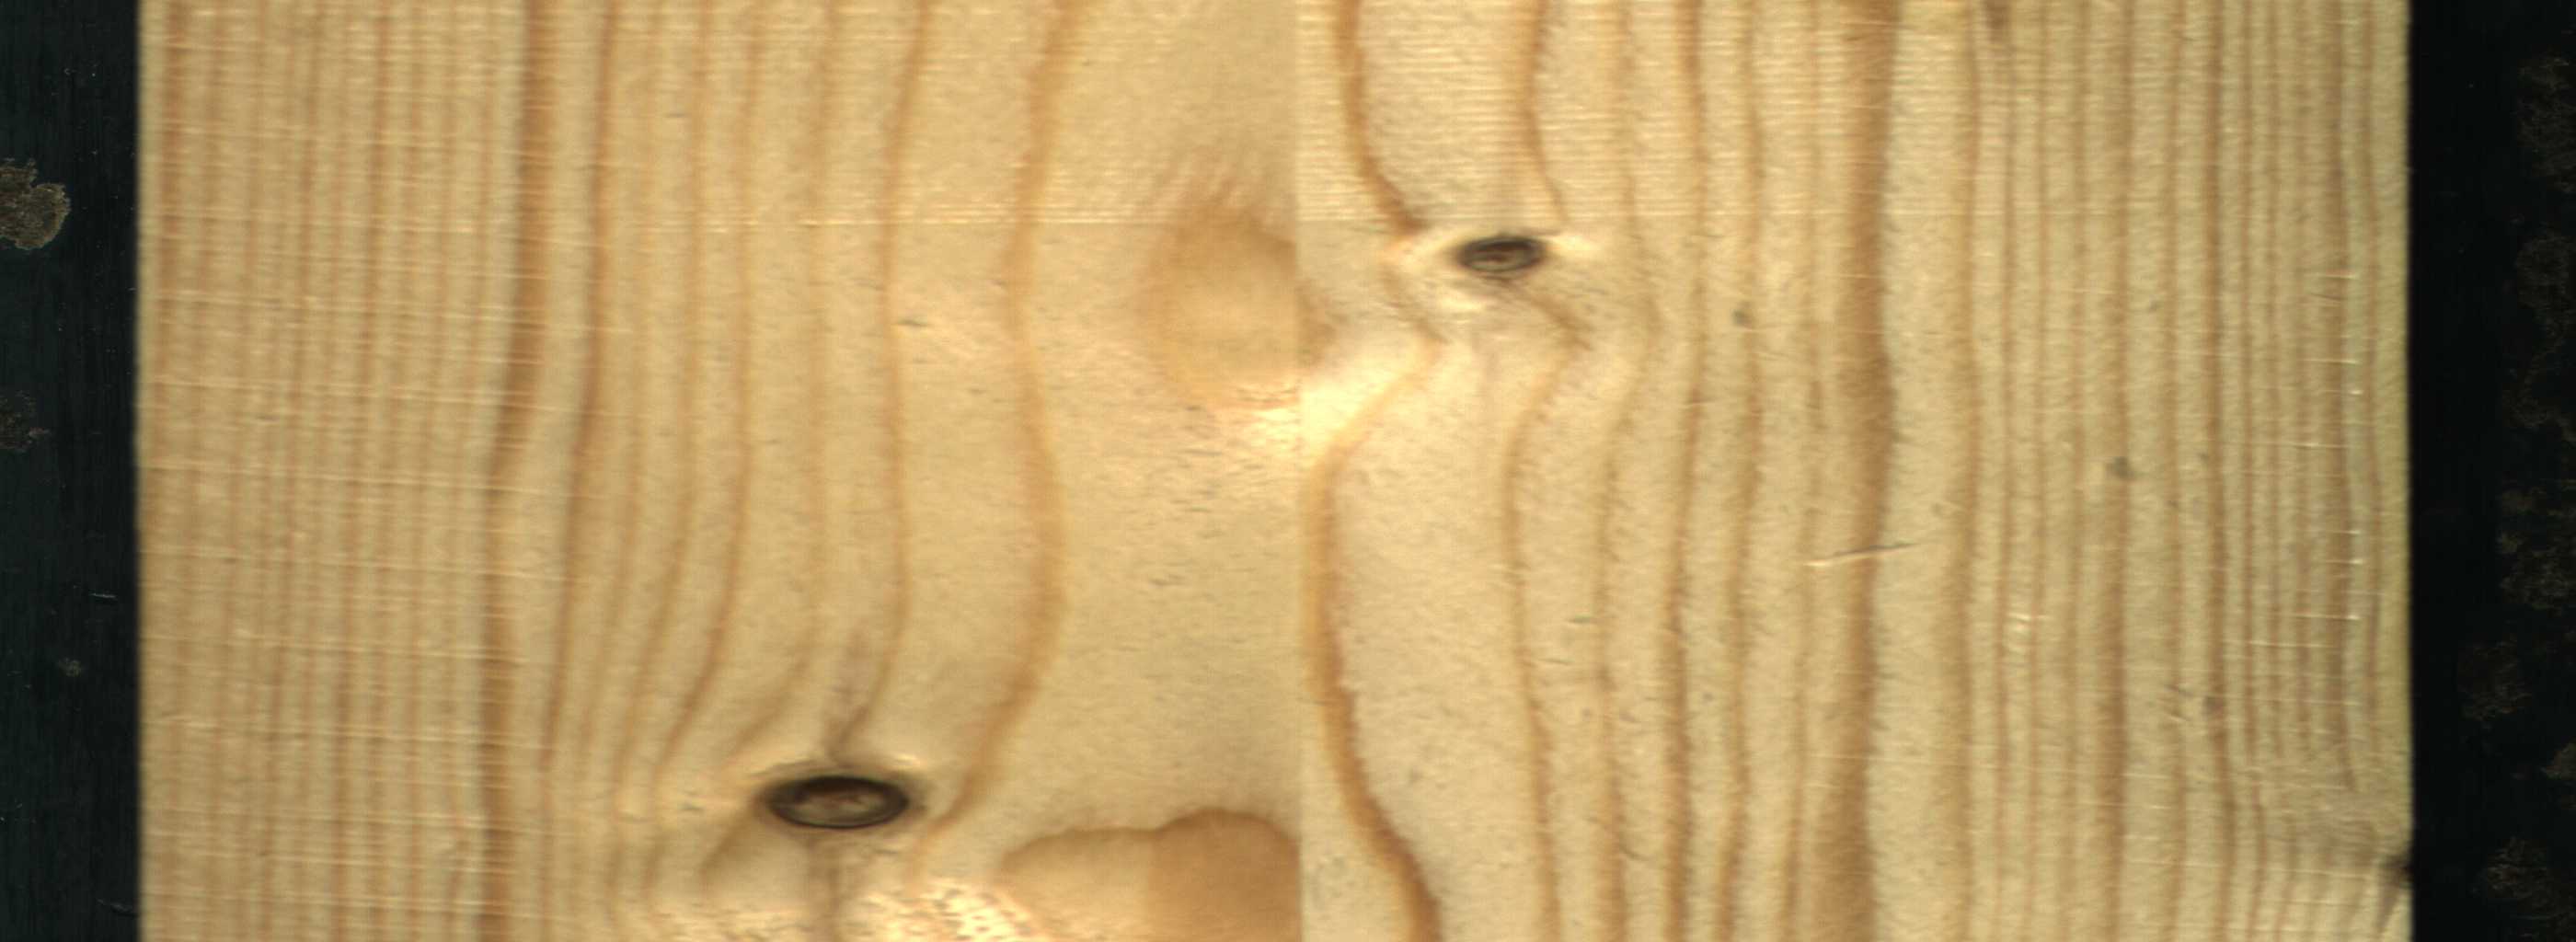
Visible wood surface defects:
Dead_Knot
Live_Knot